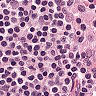
Metastatic tissue present: no